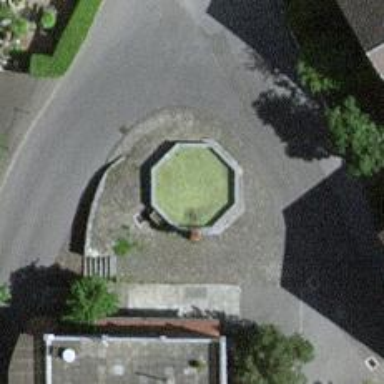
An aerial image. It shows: Fountain.